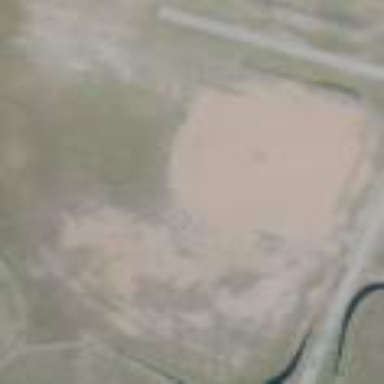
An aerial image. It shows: Baseball pitch for leisure land activities.